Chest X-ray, PA view. Patient: 50 years old, sex M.
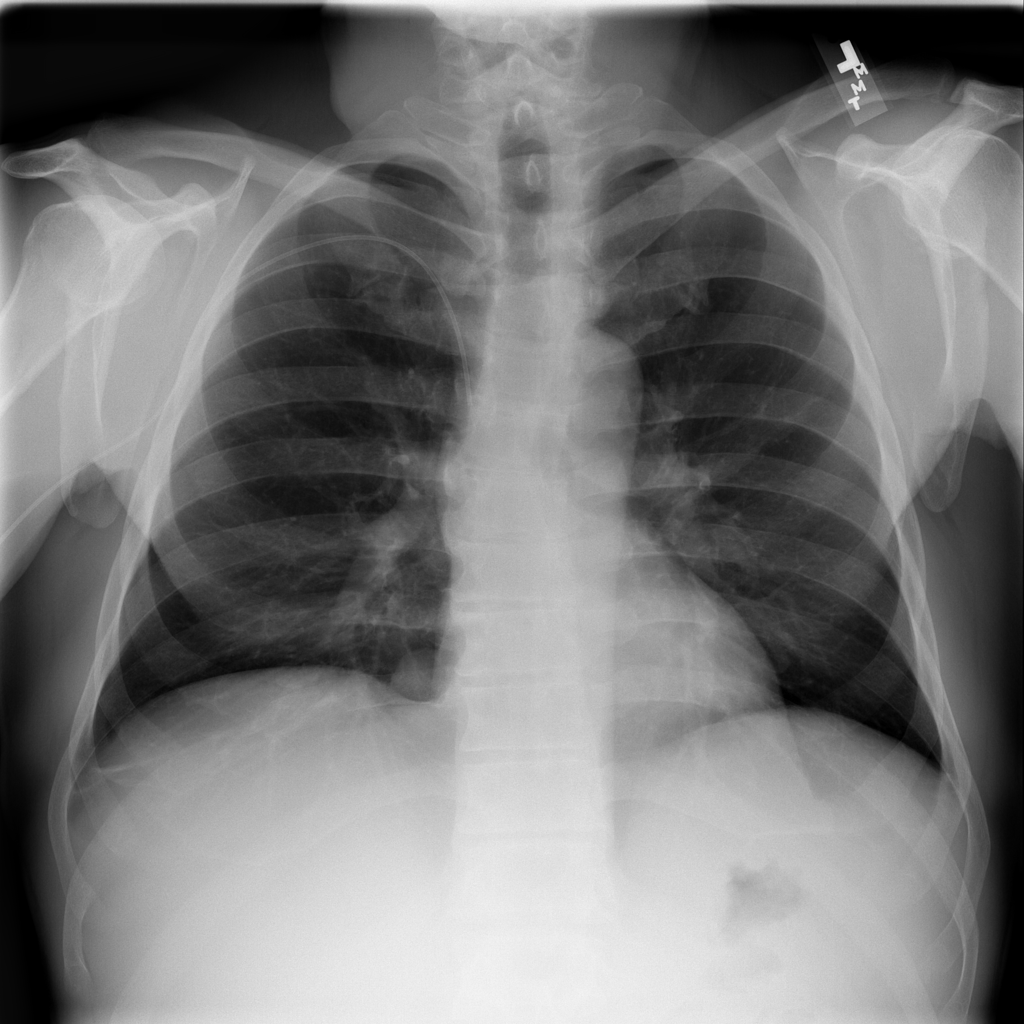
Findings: Mass